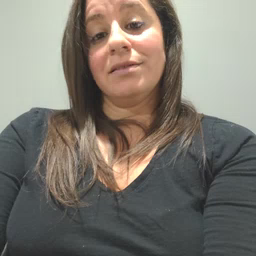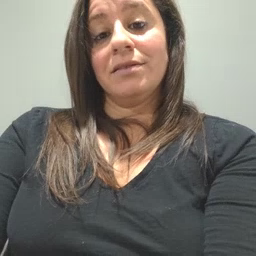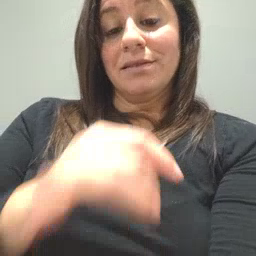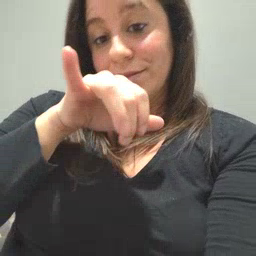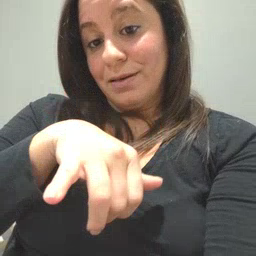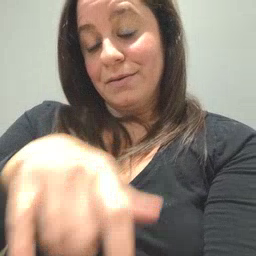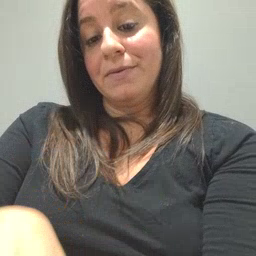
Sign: stay